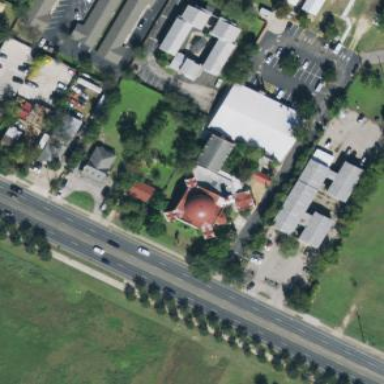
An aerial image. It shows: Church which is place of worship.